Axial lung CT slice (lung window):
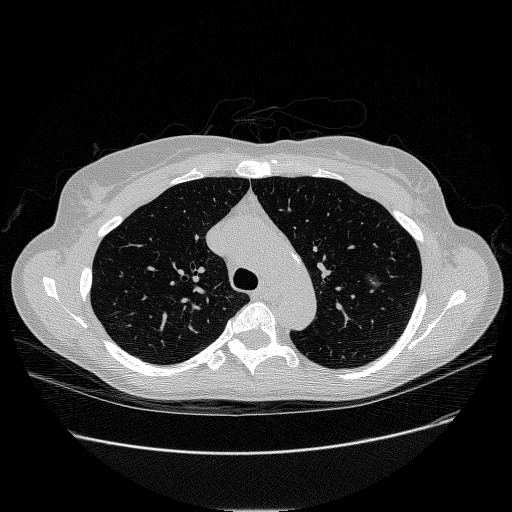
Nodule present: yes
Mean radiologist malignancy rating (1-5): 3.25